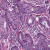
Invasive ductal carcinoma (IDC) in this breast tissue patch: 1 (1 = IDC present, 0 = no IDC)